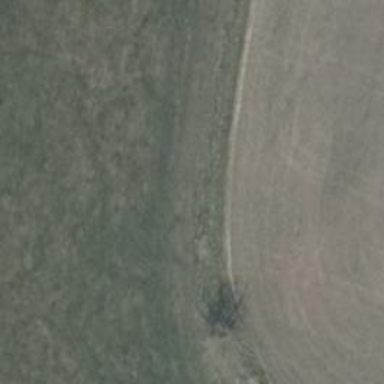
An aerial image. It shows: Grass track.